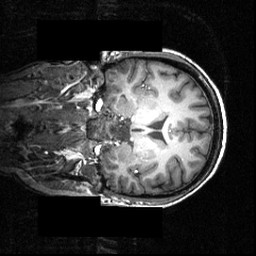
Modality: T1w
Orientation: coronal
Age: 21
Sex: female
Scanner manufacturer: siemens
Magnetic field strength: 3.951 T
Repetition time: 1.5 s
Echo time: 0.00335 s